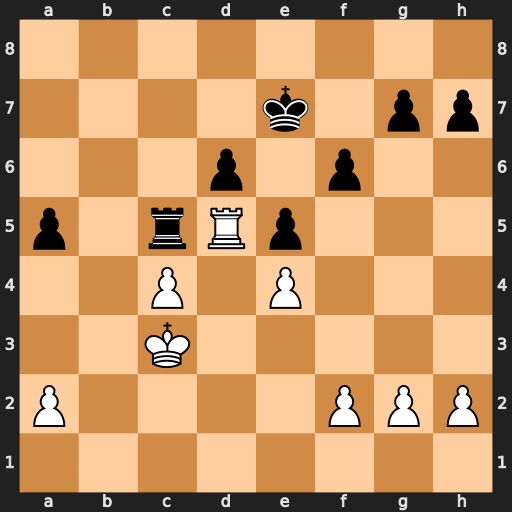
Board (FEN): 8/4k1pp/3p1p2/p1rRp3/2P1P3/2K5/P4PPP/8
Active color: w
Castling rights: -
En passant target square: -
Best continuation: Rxc5 dxc5 Kb3 Kd8 Ka4